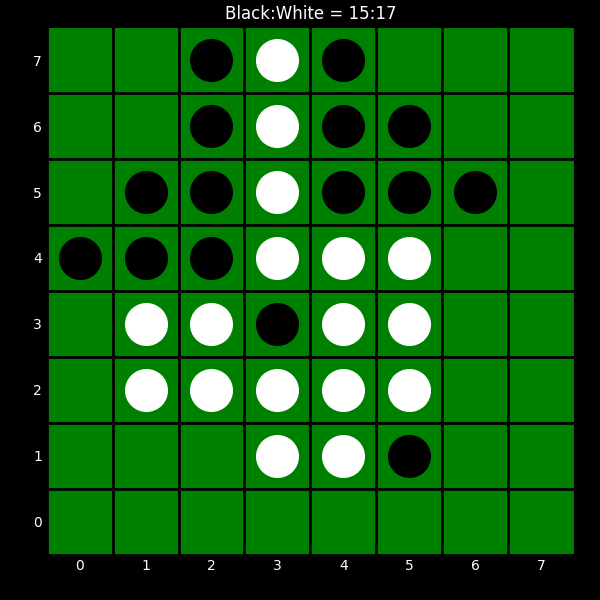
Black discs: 15
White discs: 17